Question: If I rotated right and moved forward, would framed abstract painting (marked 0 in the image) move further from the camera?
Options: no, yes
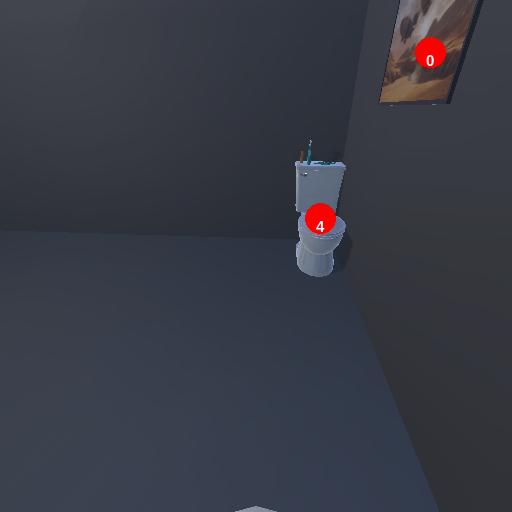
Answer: no